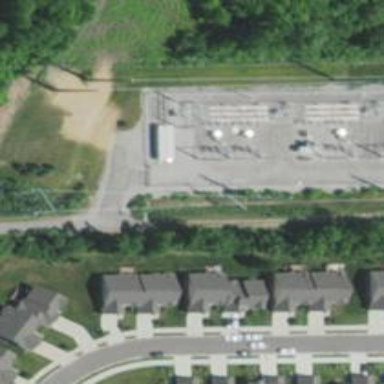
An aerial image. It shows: Switch for power supply.